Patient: sex F, age 58
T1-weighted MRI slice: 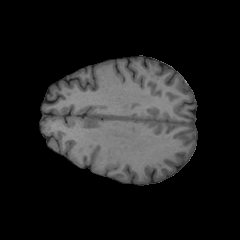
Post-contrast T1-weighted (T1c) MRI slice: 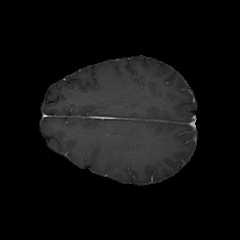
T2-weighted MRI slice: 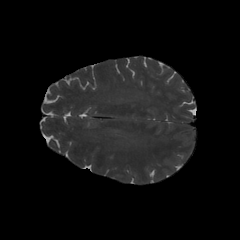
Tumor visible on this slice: no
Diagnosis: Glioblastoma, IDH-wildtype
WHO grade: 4